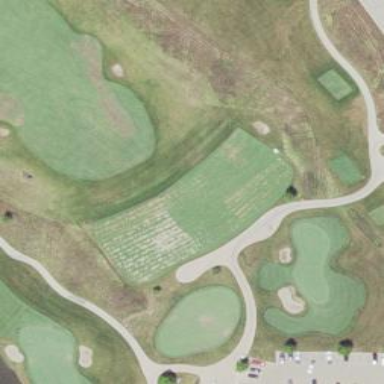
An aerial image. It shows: Grassy area used as driving range for golf.